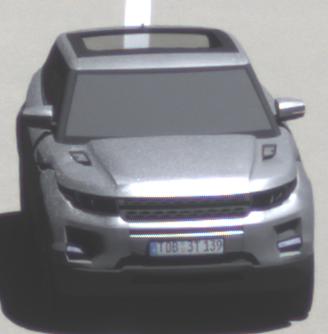
Make: Land Rover
Model: Range Rover Evoque 2.0 Si4
Detailed model: Range Rover Evoque (I)
Model produced from: 2011/08
Model produced until: 2013/11
Doors: 5
Color: white
Road condition: dry road
Daytime: midday
Contrast: high contrast